Question: I am debugging an application and when the 'Cursor' retrieves a pointer from the database, I see something like this

How can I know what means the value behind '@'? How can I bind this address to the database value behind it?
Why do I need this? The app is behaving differently on 2 devices with 2 Android systems. I am cross debugging both and would like to know what the cursor returned on each device. For example, the value behind '@' on another device is a 4-digit integer.
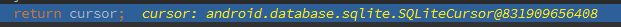
Answer: The output is that of <URL>', not really an address.
For 'Cursor' content debugging, have a look at <URL>.